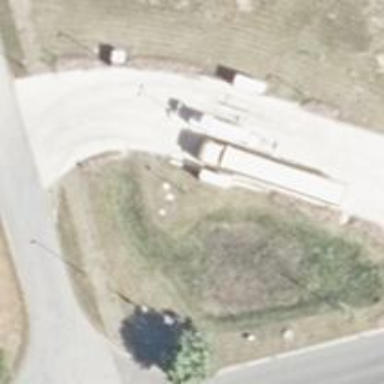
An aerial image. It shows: Fuel station.